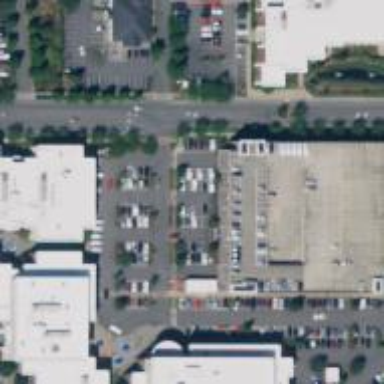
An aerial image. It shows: Commercial area.